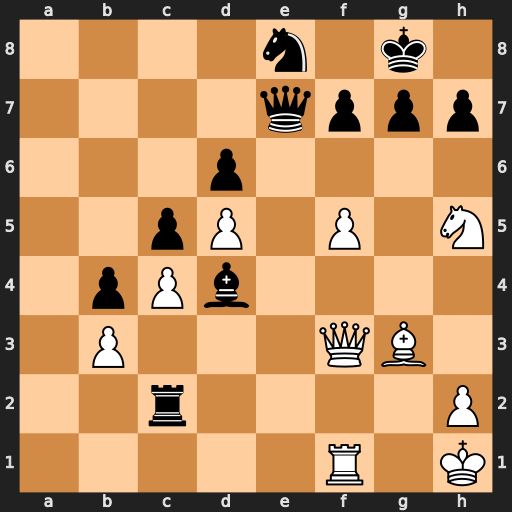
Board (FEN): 4n1k1/4qppp/3p4/2pP1P1N/1pPb4/1P3QB1/2r4P/5R1K
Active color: w
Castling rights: -
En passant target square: -
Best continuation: Re1 Be5 Bxe5 dxe5 f6 Qd6 Ra1